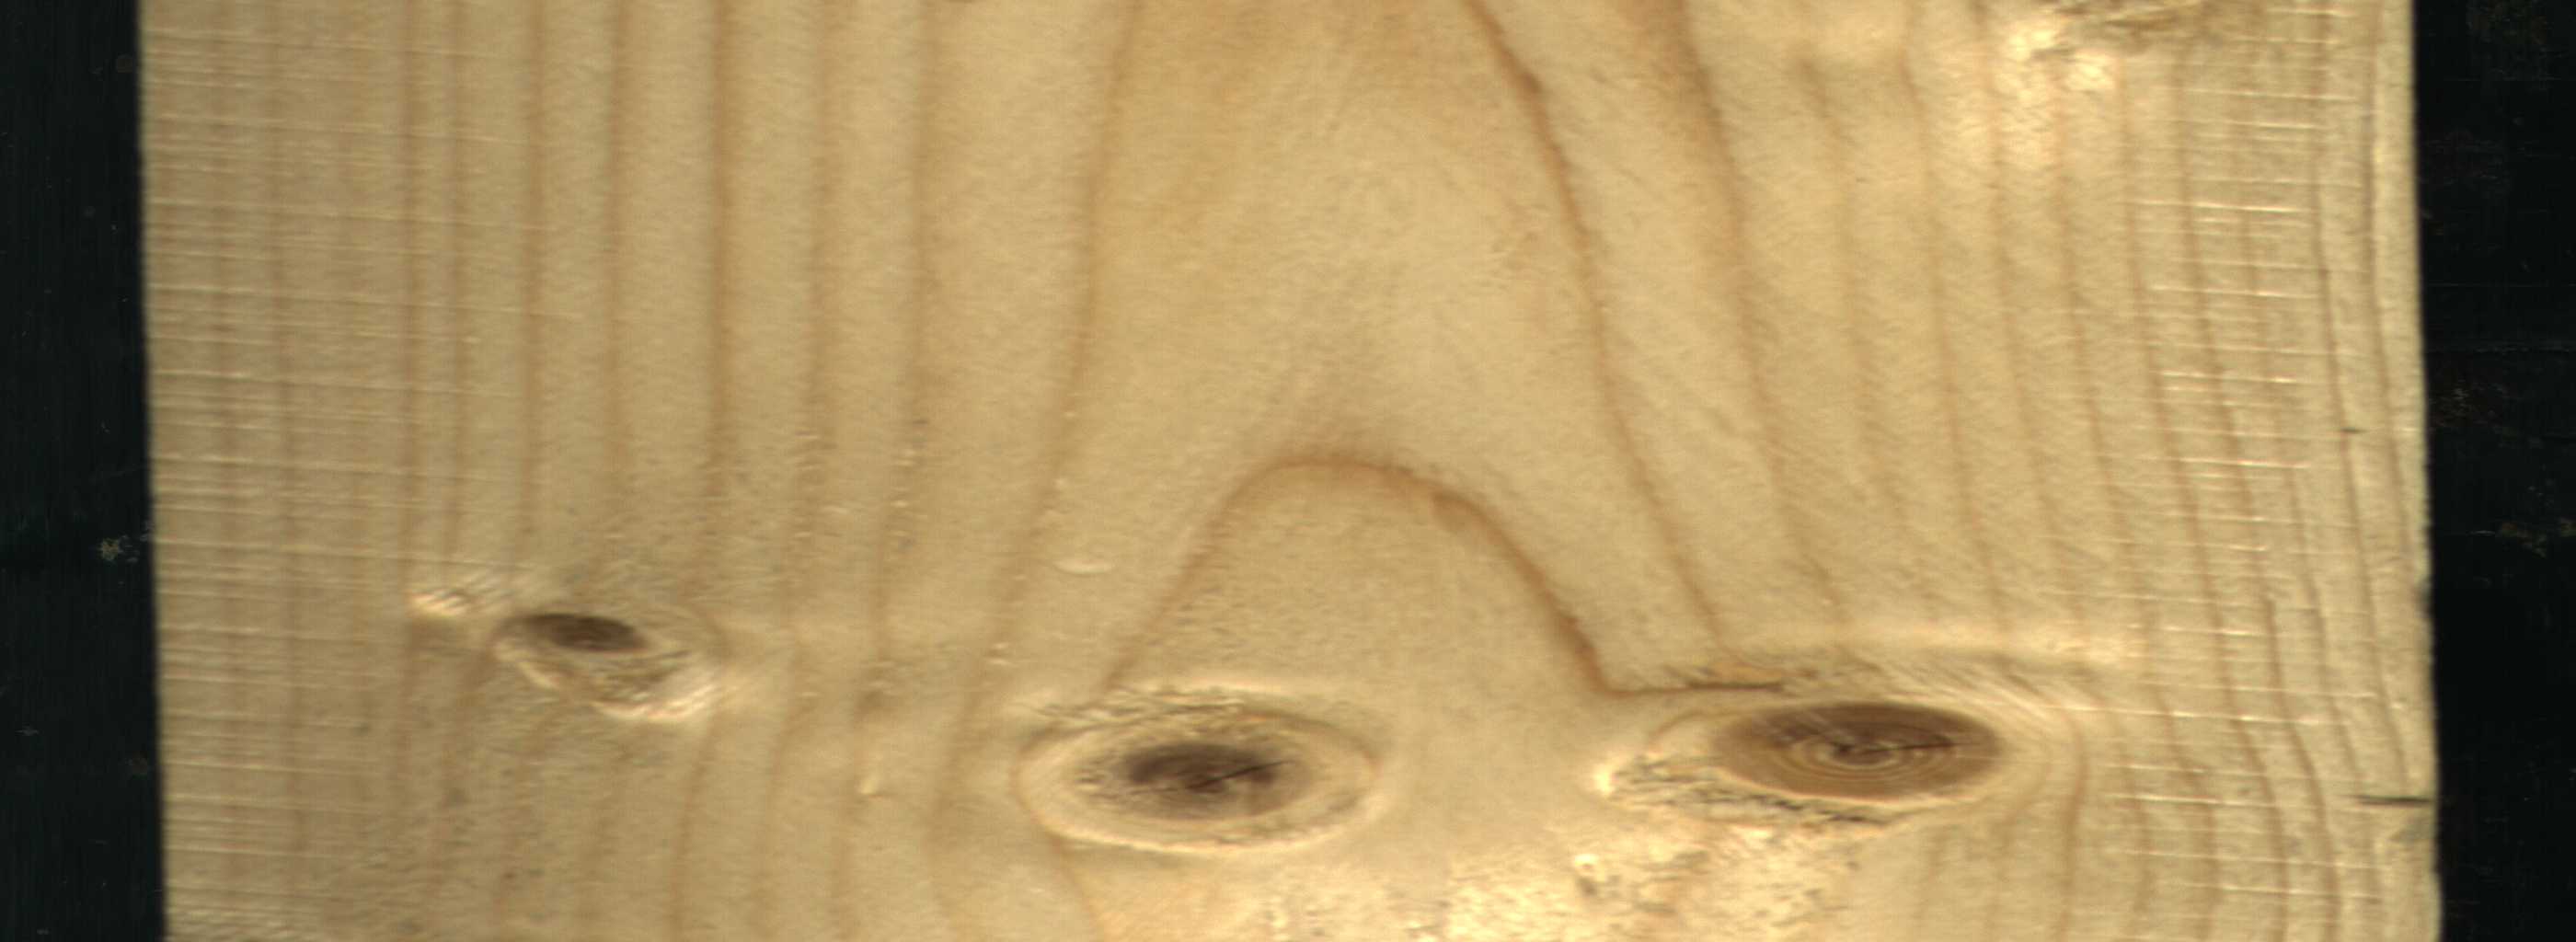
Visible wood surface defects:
knot_with_crack
Live_Knot
Live_Knot